Юный изобретатель Федя сконструировал электромобиль оригинальной конструкции. По результатам испытаний Федя построил график зависимости $1/L$ — обратного расстояния, которое электромобиль проезжает с постоянной скоростью на одном полном заряде аккумуляторной батареи, от $1/v$ — обратной скорости движения.
Какое максимальное расстояние электромобиль может проехать на одном полном заряде батареи? Какое время для этого потребуется? Федя решил продолжить испытания. Для этого он отправился в длительный автопробег по идеальной дороге, на которой нет пробок и светофоров, зато достаточно часто встречаются зарядные станции для электромобилей. К сожалению, Федя не очень хорошо подготовился, и к моменту старта батарея оказалась полностью разряженной. Известно, что время зарядки равно 1 часу.
Определите, с какой максимальной средней скоростью может двигаться электромобиль с учётом времени на зарядку батареи. Считайте, что движение электромобиля с заряженной батареей происходит с постоянной скоростью.
Какое расстояние Федя будет проезжать на одном полном заряде батареи при таком режиме движения? Какую скорость нужно поддерживать в процессе движения? Временем разгона электромобиля можно пренебречь. Считайте, что в момент окончания заряда батареи электромобиль мгновенно останавливается. График, приведённый в условии, справедлив для любого типа дороги.
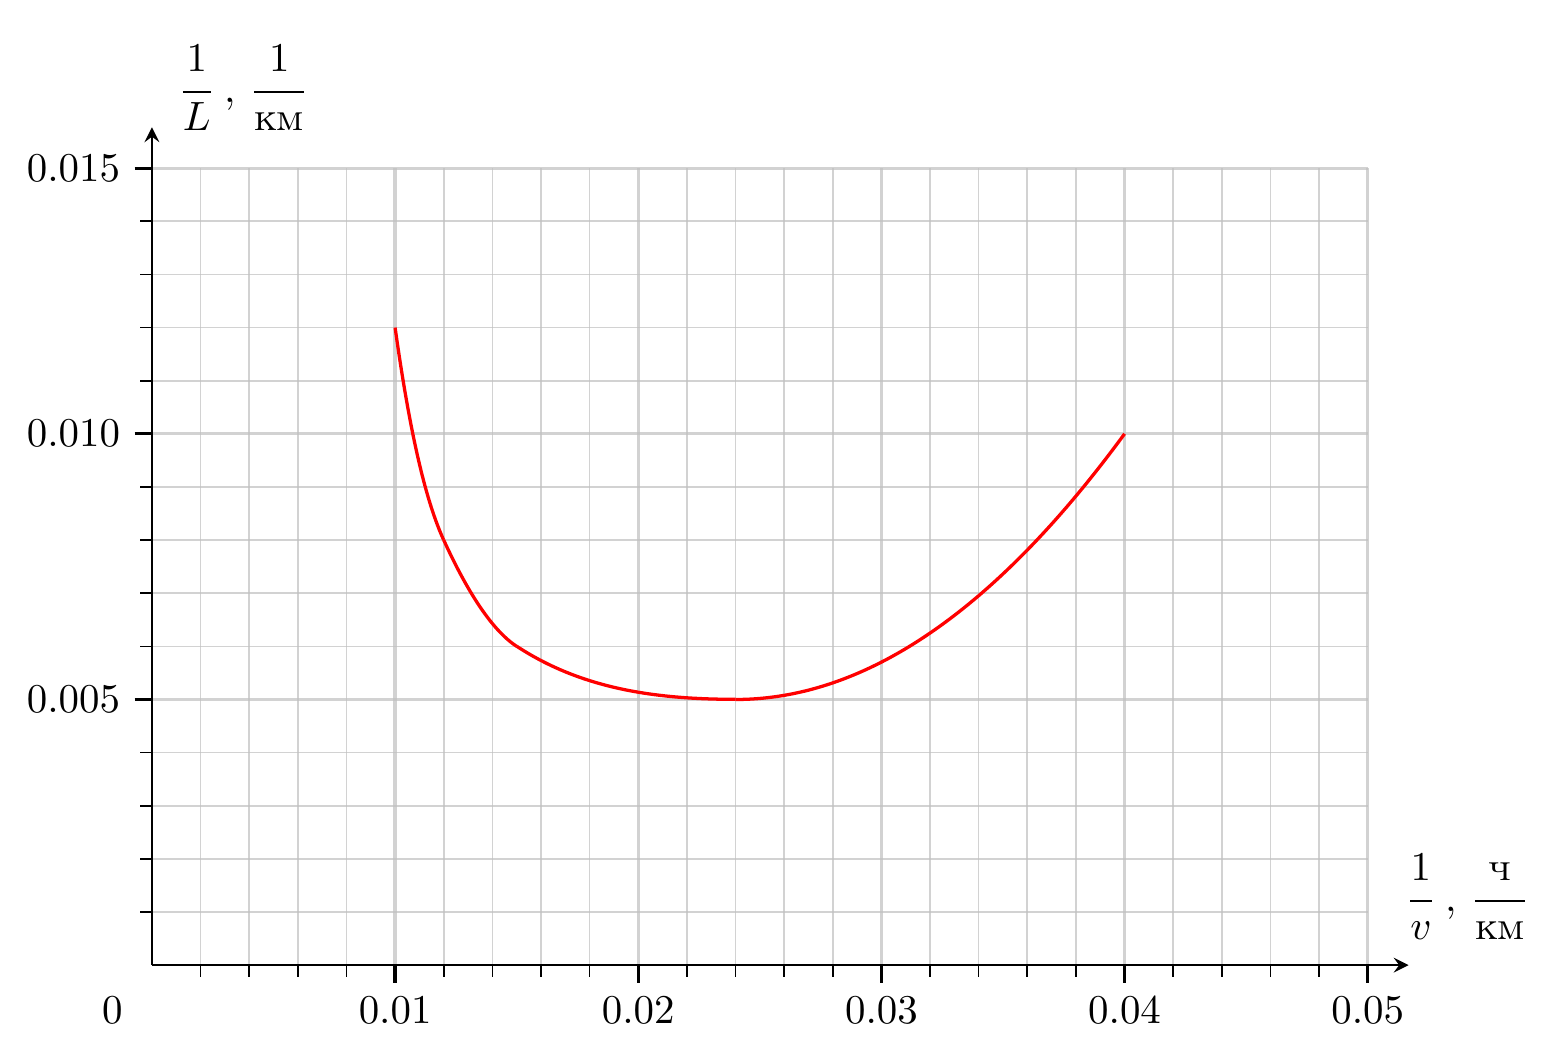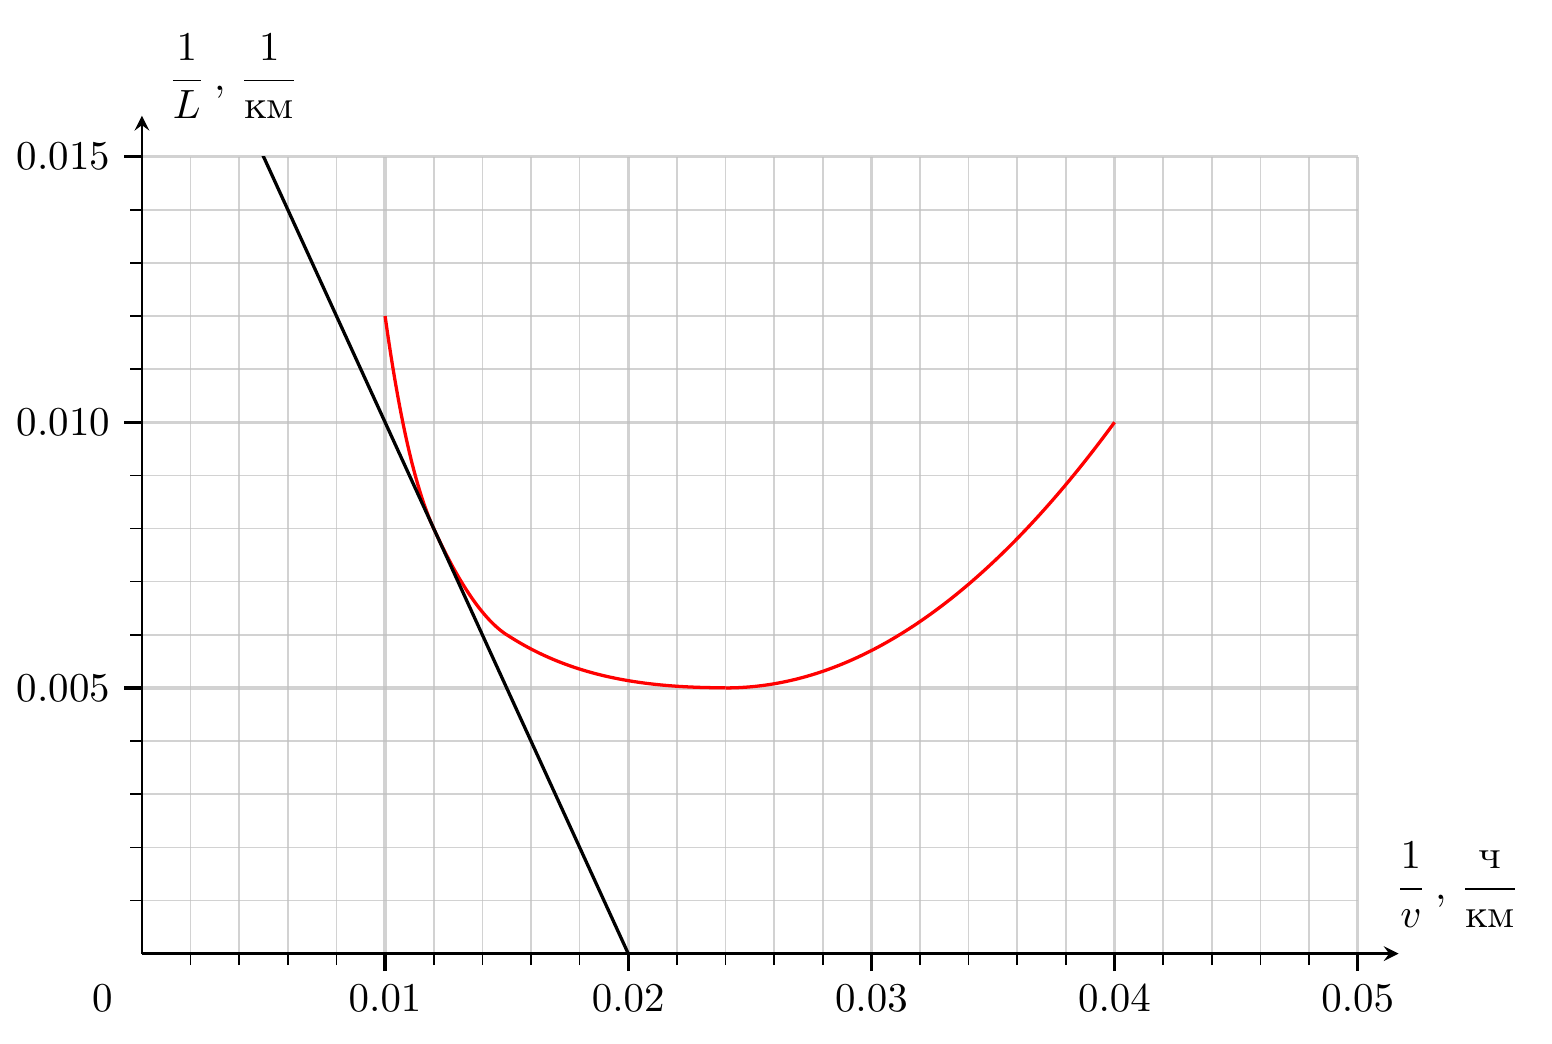
Какое максимальное расстояние электромобиль может проехать на одном полном заряде батареи? Какое время для этого потребуется?
Решение: Максимальному расстоянию соответствует минимальное значение обратного расстояния $1/L$. По графику минимальное значение $1/L$ равно $0{,}005~км^{-1}$, что соответствует расстоянию: Также из графика определяем, что этому расстоянию соответствует значение обратной скорости $1/v = (0{,}022\dots 0{,}025)~ч/км$, что соответствует времени:
Ответ: $$L= 200~км.$$  Также из графика определяем, что этому расстоянию соответствует значение обратной скорости $1/v = (0{,}022\dots 0{,}025)~ч/км$, что соответствует времени:
Ответ: $$t=(4{,}4\dots 5{,}0)~ч$$.

Определите, с какой максимальной средней скоростью может двигаться электромобиль с учётом времени на зарядку батареи. Считайте, что движение электромобиля с заряженной батареей происходит с постоянной скоростью.
Решение: Поскольку автопробег длительный, то для нахождения средней скорости достаточно рассмотреть один цикл зарядки и движения до полной зарядки батареи. Тогда время цикла будет складываться из времени зарядки $t_0 = 1~ч$ и времени движения: $$t=t_0+\frac{L}{v}.$$ Средняя скорость движения (с учётом времени на зарядку):$$v_{ср}=\frac{L}{t} \Rightarrow \frac{L}{v_{ср}}= t_0+\frac{L}{v}.$$ Разделим это выражение на $L$ и получим выражение для обратной средней скорости: $$\frac{1}{v_{ср}}=\frac{t_0}{L}+\frac{1}{v}.$$ Заметим, что в осях $(L^{-1};v^{-1})$ это уравнение описывает прямую:$$\frac{1}{L}=-\frac{1}{t_0}\cdot \frac{1}{v}+\frac{1}{t_0v_{ср}},$$ которая пересекает вертикальную ось в точке с ординатой $\frac{1}{t_0v_{ср}}$, а горизонтальную ось — в точке с абсциссой $\frac{1}{v_{ср}}$. Все такие прямые имеют одинаковый коэффициент наклона, равный $-1/t_0$, прямые отличаются только значением $v_{ср}$. Нужно подобрать такой режим движения электромобиля, в котором средняя скорость $v_{ср}$ будет максимальной, а следовательно, $1/v_{ср}$ будет минимальной. Но при малых значениях $1/v_{ср}$ прямая не будет пересекать график. Максимально возможной средней скорости соответствует прямая, которая касается графика, как показано на рисунке.  Эта прямая пересекает горизонтальную ось в точке 0,02 ч/км, что соответствует средней скорости:
Ответ: $$v_{ср}=50~км/ч.$$

Какое расстояние Федя будет проезжать на одном полном заряде батареи при таком режиме движения? Какую скорость нужно поддерживать в процессе движения?
Решение: Прямая касается графика в точке с координатами $1/L=0{,}008~км^{-1}$ и $1/v=0{,}012~ч/км,$ что соответствует пробегу на одной полной зарядке батареи равному: Cо скоростью:
Ответ: $$L = 125~км$$  Cо скоростью:
Ответ: $$v \approx 83{,}3~км/ч.$$
Темы:
T, Механика, Кинематика, Всероссийские